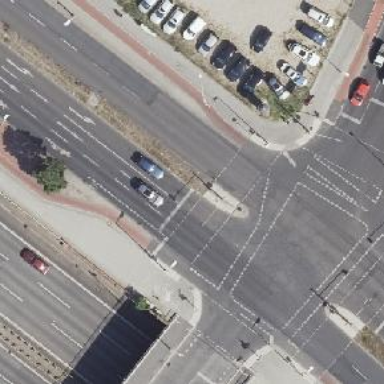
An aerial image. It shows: Secondary road with asphalt surface. It is dual carriageway with cycle track on the right side.